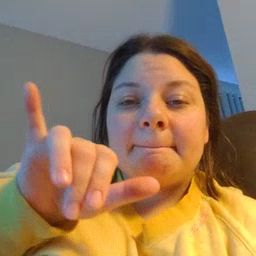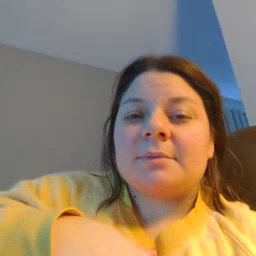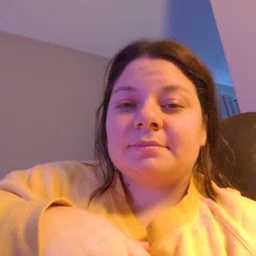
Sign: same